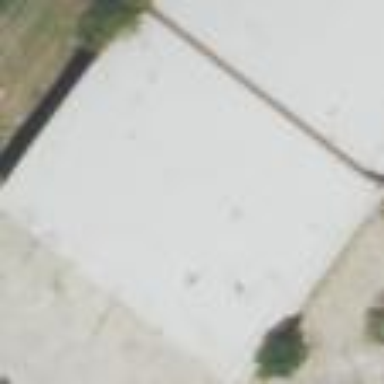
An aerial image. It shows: Warehouse building.